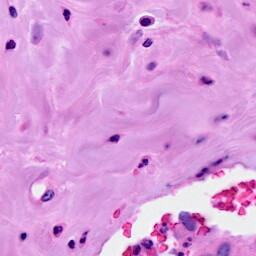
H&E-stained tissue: Breast